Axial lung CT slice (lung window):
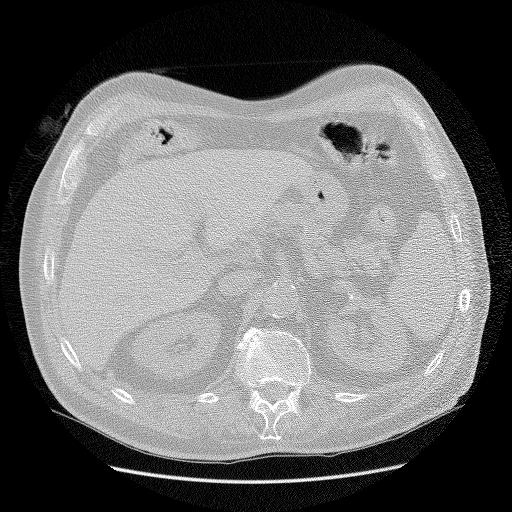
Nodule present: no